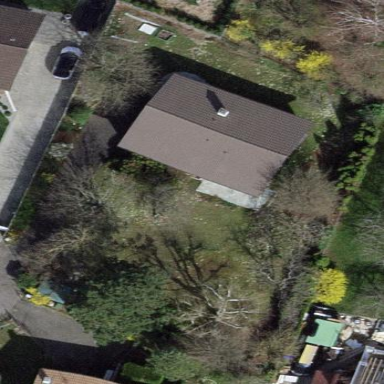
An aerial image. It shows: Garden enclosed by fence.